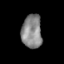
Tissue: skin
Cell type: Epithelial cells
Senescence score: 0.2829
Nuclear area (px): 663
Mean DAPI intensity: 136.519